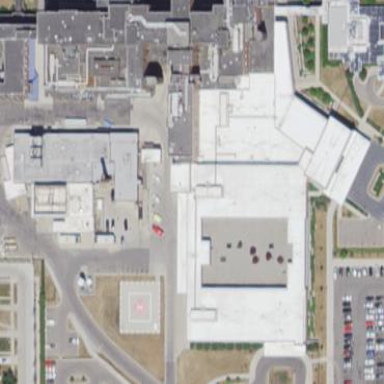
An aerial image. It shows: Hospital providing healthcare services.